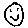
Label: smiley face